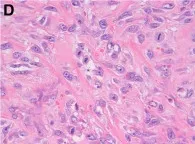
(HE x 100) D. The tumour cells displayed inconspicuous eosinophilic or amphophilic cytoplasm, and striking and vesicular nuclei with coarse chromatin or obvious nucleoli. Mitoses were easily found.
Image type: pathology (h&e)